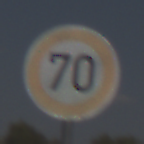
Verkehrszeichen: Geschwindigkeit70
Umgebung: Outdoor, Nature
Tageszeit: MorningAfternoon
Wetter: PartlyCloudy
Licht: Natural
Jahreszeit: NotSpecified
Kontrast: HighContrast